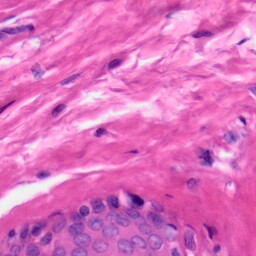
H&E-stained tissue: Skin